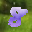
Label: 8